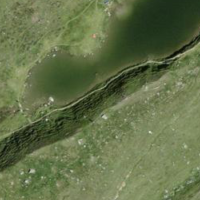
EUNIS habitat code: 23
Species observed at this site:
Arnica montana
Aquila chrysaetos
Campanula barbata